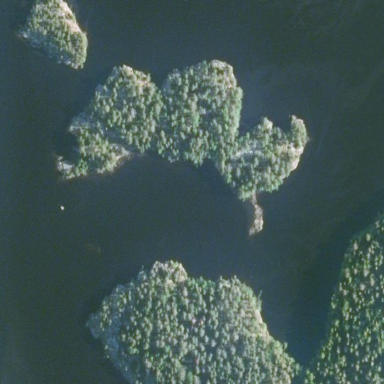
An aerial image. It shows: Islet covered with woodland.